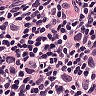
Metastatic tissue present: no